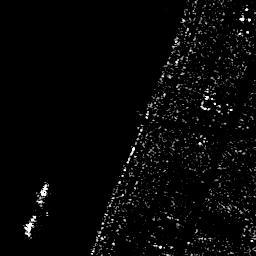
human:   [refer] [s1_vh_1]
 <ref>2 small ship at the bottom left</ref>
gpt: <box>[[13, 69, 19, 79, 0]], [[8, 83, 14, 91, 0]]</box>